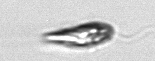
Label: Euglena